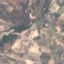
Land use / land cover: PermanentCrop